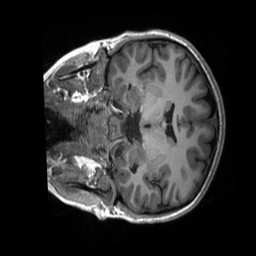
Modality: T1w
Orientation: coronal
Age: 15
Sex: female
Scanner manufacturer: siemens
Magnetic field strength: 3 T
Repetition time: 2.3 s
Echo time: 0.00232 s